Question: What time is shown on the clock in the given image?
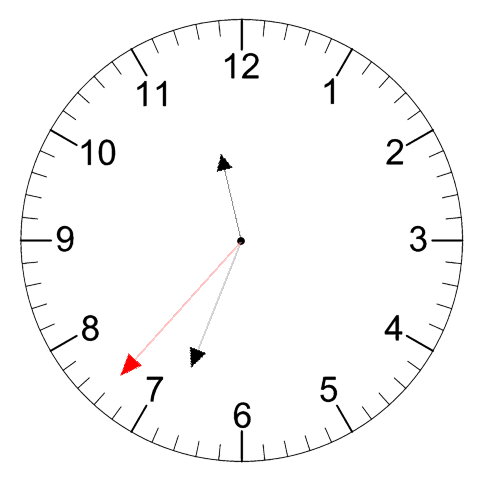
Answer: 11:33:37